Question: I'm facing issues when accessing the Entity Model object in my classes. This is the first time I'm using Visual Studio 2012 and I'm thinking that there may be some changes related to this problem. Somehow when I'm accessing the Entity Model object only the table models are being listed. I'm not able to access any properties or methods of the object.

I'm not sure if I'm doing anything wrong, I'm doing the exact things that I used to do on Visual Studio 2010 with no problems whatsoever.
Thanks in advance for your help.
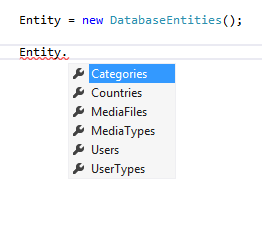
Answer: VS2010 would generate by default an 'ObjectContext' based context and 'EntityObject' based entities. VS2012 generates by default a 'DbContext' based context and POCO based entities. You can change the default by flipping "Code Generation Strategy" in the properties. In VS2012 "Default" will generate 'ObjectContext' and 'EntityObject' while "None" will use T4 templates (which by default will generate 'DbContext' and POCO). Note that when going from "None" to "Default" you will probably need to remove T4 templates (.tt files) or you may end up with two sets of entities - POCO and EntityObject based.
'DbContext' is a streamlined API built on top of 'ObjectContext' and - along with POCO entities - is a preferred way of working with Entity Framework these days. There are some lower level things you may not be able to do with 'DbContext' in which case you can drop down to 'ObjectContext' by using 'IObjectContextAdapter' like this:
'''
((IObjectContextAdapter)dbCtx).ObjectContext
'''